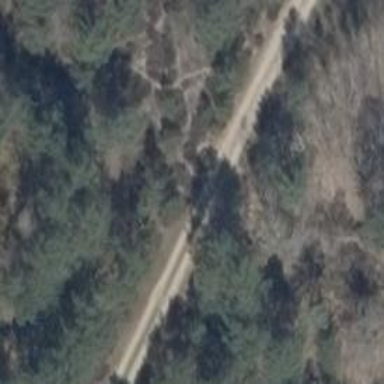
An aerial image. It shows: Sandy track road with grade4 tracktype.